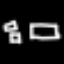
Label: square